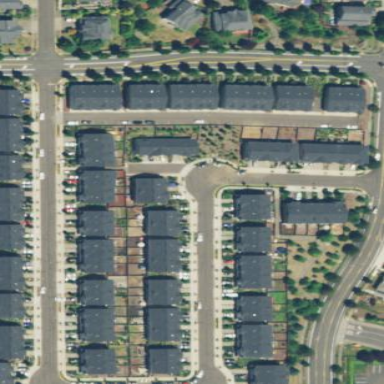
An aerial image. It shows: Condominium in residential area.